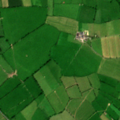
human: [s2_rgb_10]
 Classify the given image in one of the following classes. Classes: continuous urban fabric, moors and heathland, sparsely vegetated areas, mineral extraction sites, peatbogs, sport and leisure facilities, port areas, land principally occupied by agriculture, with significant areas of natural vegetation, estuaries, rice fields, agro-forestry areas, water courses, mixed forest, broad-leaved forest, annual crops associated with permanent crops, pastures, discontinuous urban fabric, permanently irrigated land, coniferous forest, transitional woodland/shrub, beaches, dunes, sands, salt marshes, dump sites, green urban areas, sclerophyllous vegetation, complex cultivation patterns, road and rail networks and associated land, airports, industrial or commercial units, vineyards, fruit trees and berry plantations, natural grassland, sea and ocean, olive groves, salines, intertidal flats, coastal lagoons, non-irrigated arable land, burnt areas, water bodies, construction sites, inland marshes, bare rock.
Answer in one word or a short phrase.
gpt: pastures